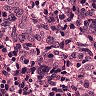
Metastatic tissue present: yes